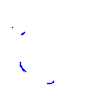
Particle: kaon